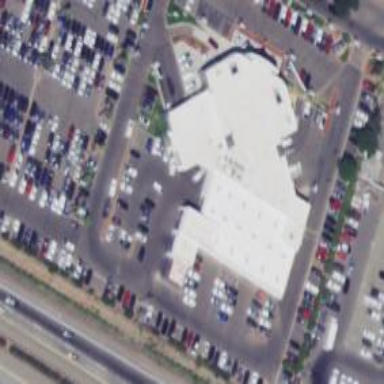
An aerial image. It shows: Car shop building.